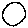
Label: circle